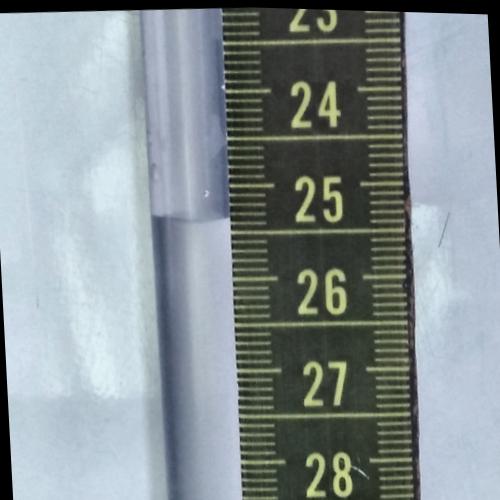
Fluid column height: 25.4 cm